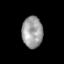
Tissue: prostate
Cell type: Epithelial cells
Senescence score: 0.3376
Nuclear area (px): 639
Mean DAPI intensity: 157.366